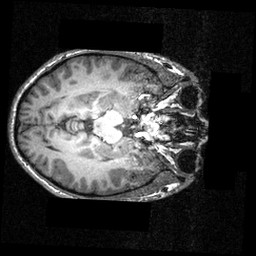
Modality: T1w
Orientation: axial
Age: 26
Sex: male
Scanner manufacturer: siemens
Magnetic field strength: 3.951 T
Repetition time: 1.5 s
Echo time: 0.00335 s